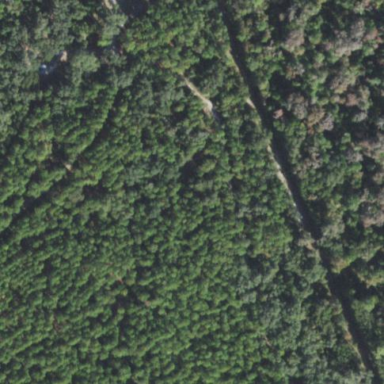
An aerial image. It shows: Woodland with needle-leaved trees.